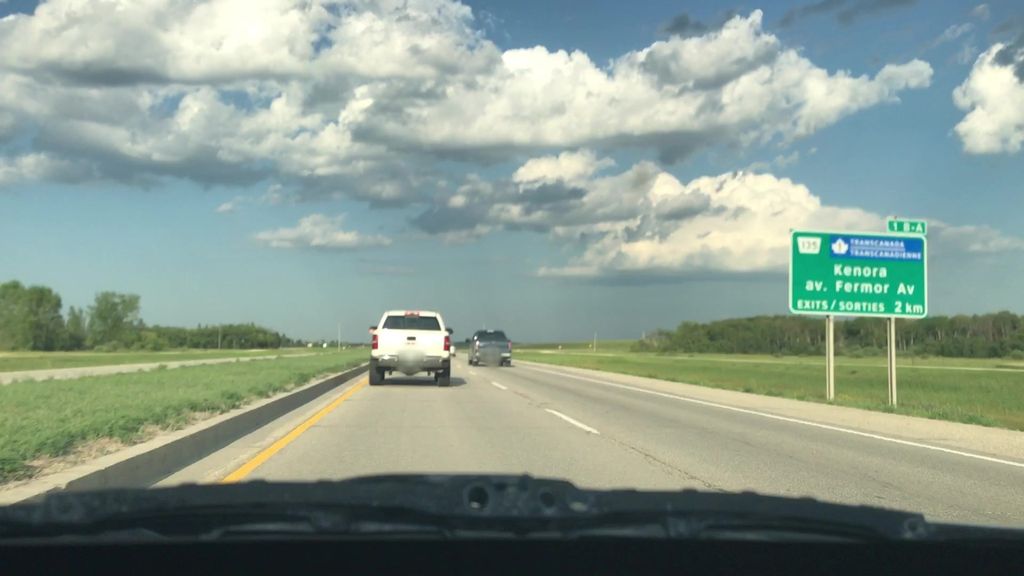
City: winnipeg